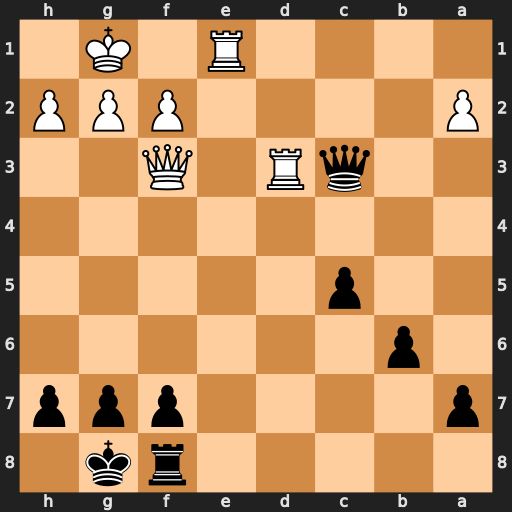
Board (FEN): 5rk1/p4ppp/1p6/2p5/8/2qR1Q2/P4PPP/4R1K1
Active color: b
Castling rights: -
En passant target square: -
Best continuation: Qxe1#